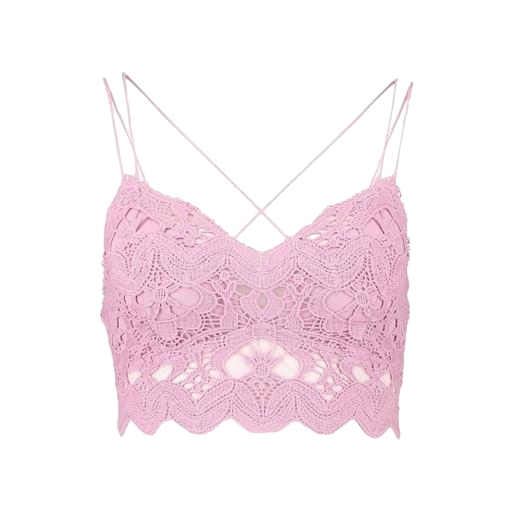
pink strappy top lace, pink lace crop top, lace crop top, white background